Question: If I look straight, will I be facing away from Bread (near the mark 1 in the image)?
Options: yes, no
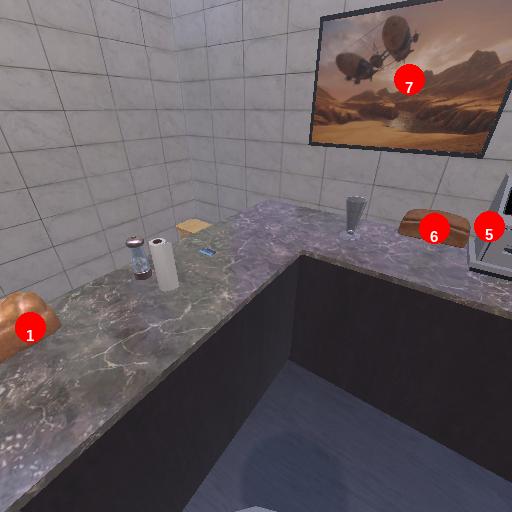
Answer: yes